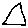
Label: triangle